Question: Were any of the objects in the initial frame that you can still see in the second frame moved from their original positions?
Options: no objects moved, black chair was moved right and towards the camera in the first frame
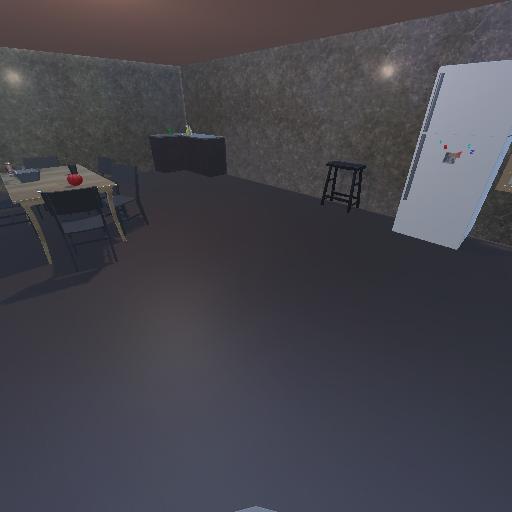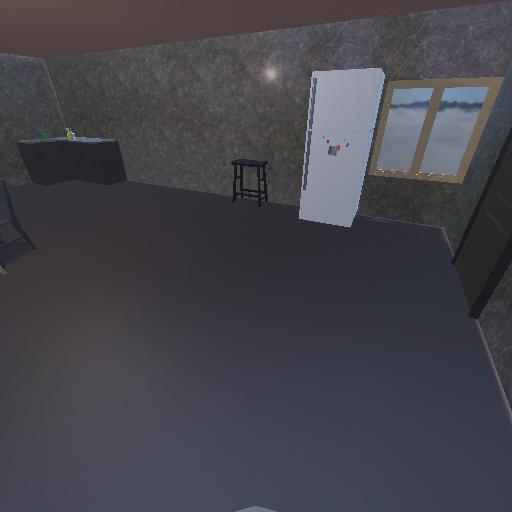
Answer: no objects moved